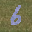
Label: 6